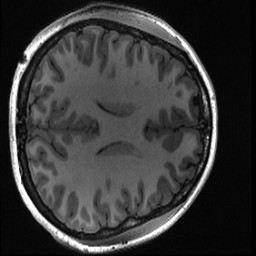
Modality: T1w
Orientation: axial
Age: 23
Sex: female